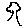
Label: tree